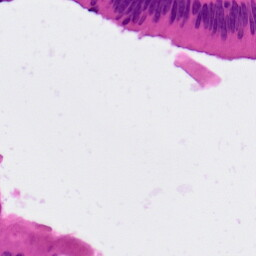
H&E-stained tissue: Colon